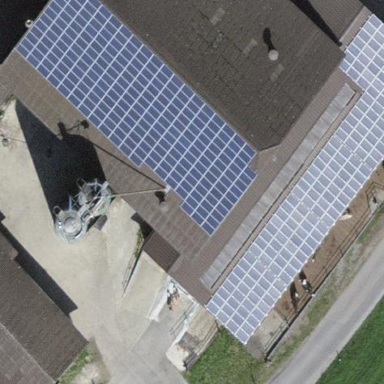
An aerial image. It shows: Solar power generator utilizing photovoltaic technology with solar photovoltaic panels.